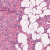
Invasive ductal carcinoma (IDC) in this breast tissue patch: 1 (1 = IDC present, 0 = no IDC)